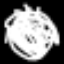
Label: frog